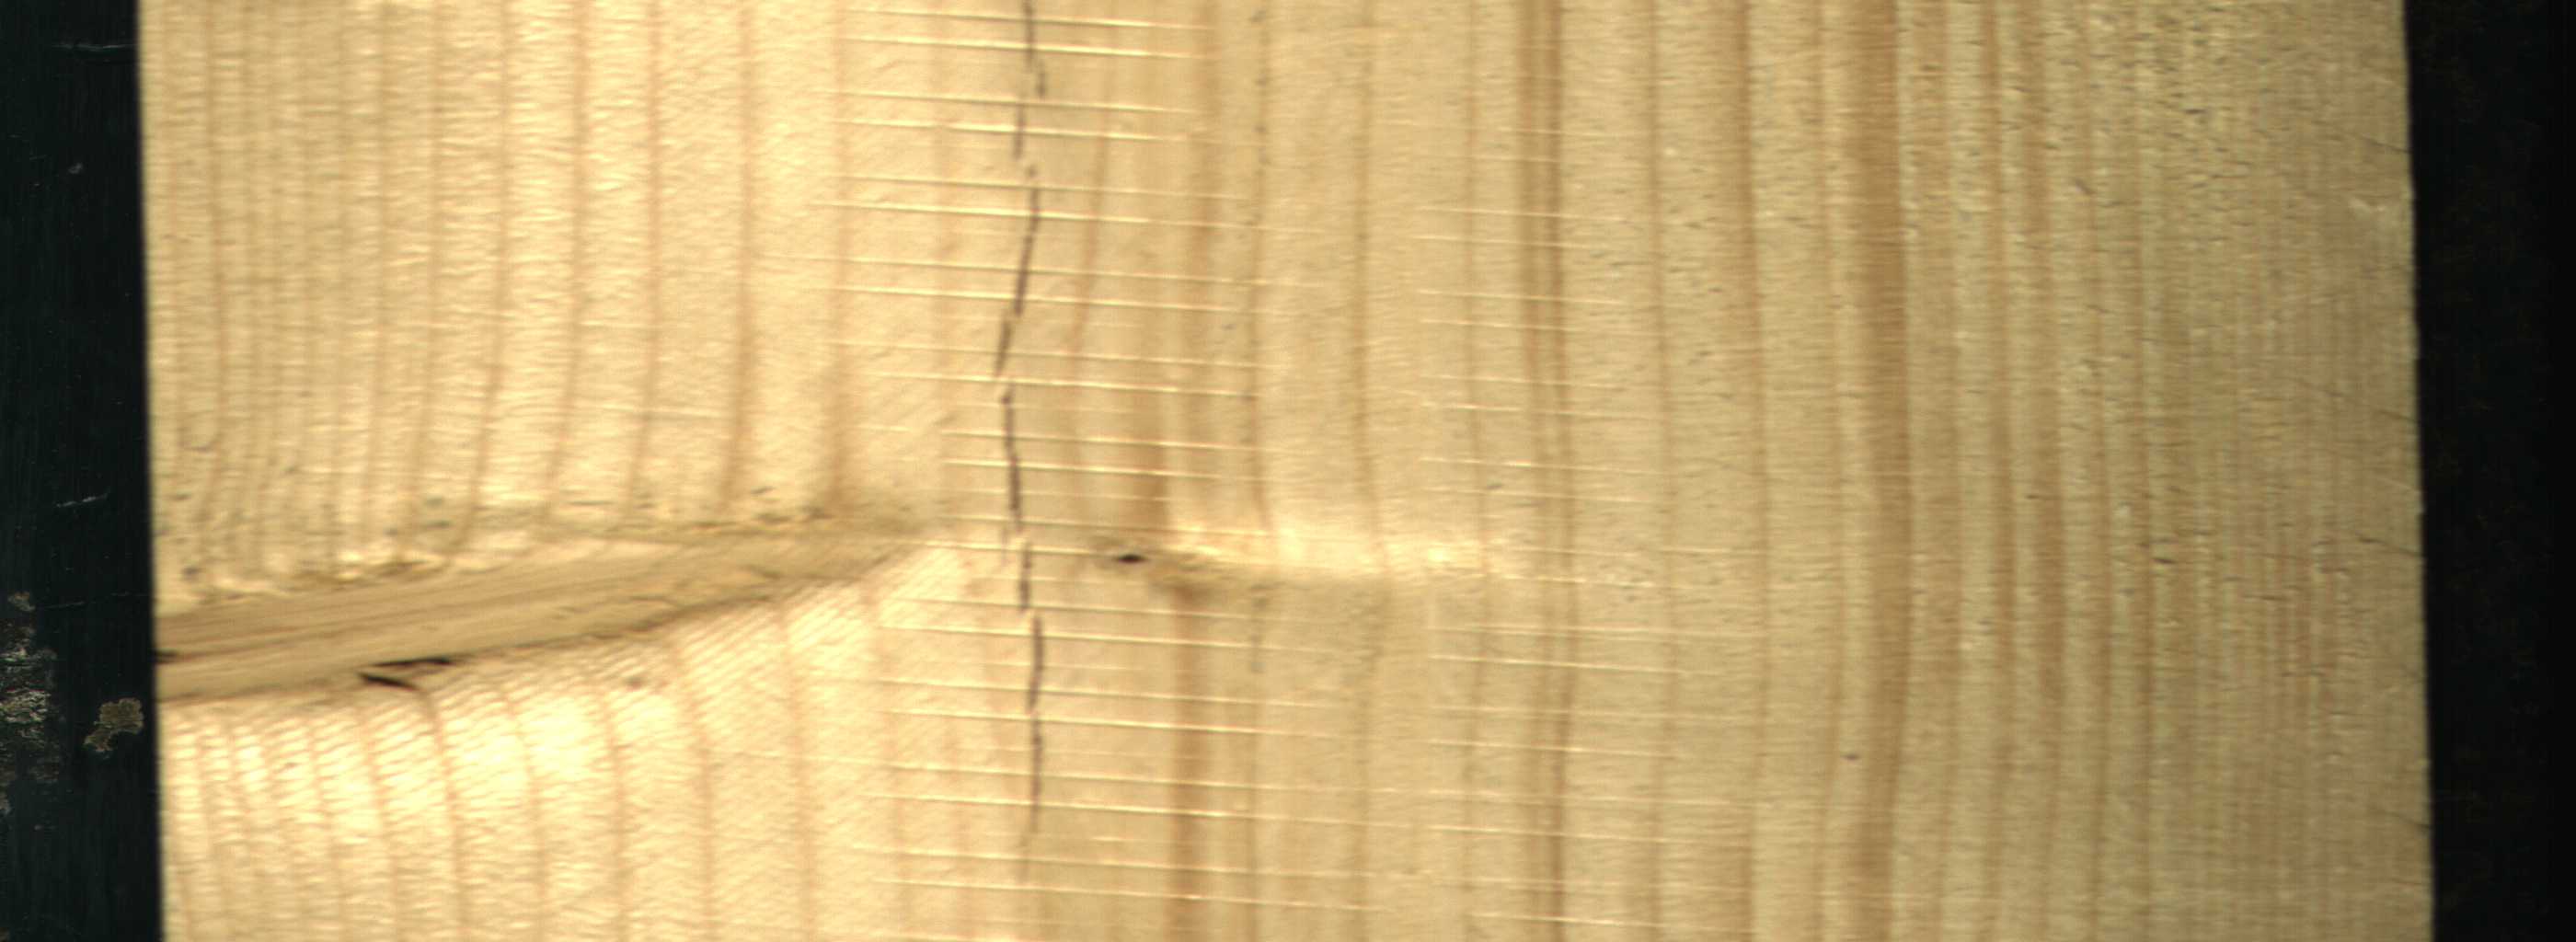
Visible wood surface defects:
Crack
Dead_Knot
Live_Knot